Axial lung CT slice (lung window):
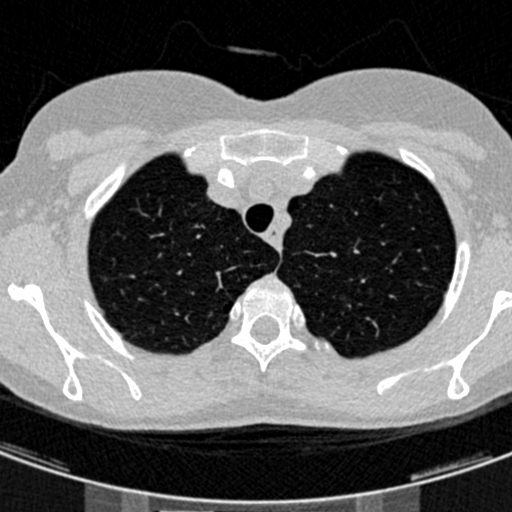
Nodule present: no